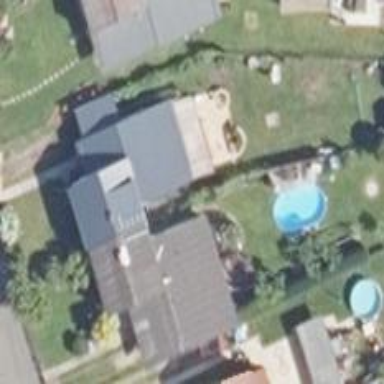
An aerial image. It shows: Semi-detached house.